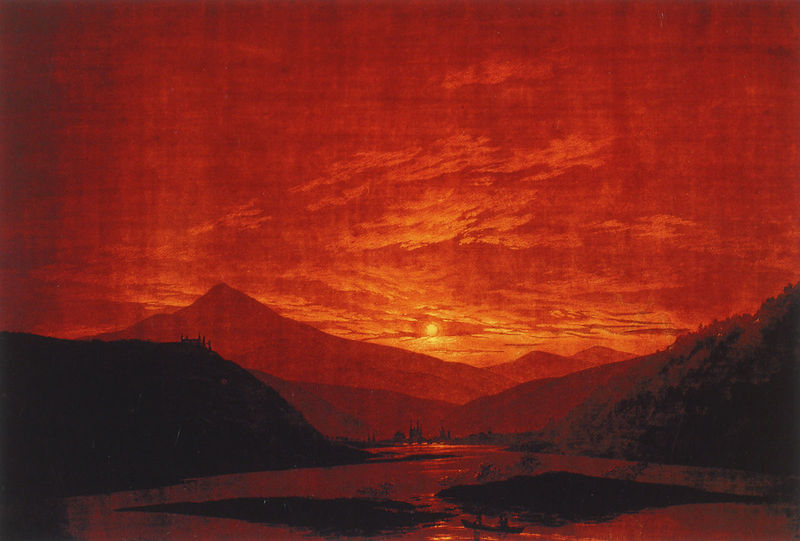
Titel: Gebirgige Flusslandschaft bei Nacht (Rückseite des Transparentbildes bei Durchlicht)
Künstler: Caspar David Friedrich
Institution: Kassel, Staatliche Kunstsammlungen
Schlagwörter: berg, dunkel, feuer, himmel, wasser, wolken, bäume, fluss, landschaft, see, stadt, abend, hintergrund, licht, orange, schwarz, rot, spitze, horizont, hügel, sonnenaufgang, sonne, kontrast, tal, wald, boot, warm, berge, gebirge, gipfel, hang, sonnenuntergang, silhouette, romantik, church, men, people, red, women, black, dark, painting, yellow, reflection, brown, stimmung, abendrot, brennen, heiss, strahlen, wood, cloud, clouds, rocks, sky, tree, boat, building, hill, hills, lake, landscape, mountain, mountains, nature, sea, water, distance, horizon, island, sun, trees, village, flusstal, snow, light, river, night, castle, shadow, illustration, abendröte, boats, cloudy, town, inseln, valley, baltt, buildings, colorful, colors, peak, canoe, volcano, beautiful, sunset, sunrise, atmosphere, evil, woods, kirche, vista, banks, distant, down, twilight, kingdom, shadowy, sundown, islands, mountain range, kingdon, peopel, 노을이 매우 붉다, 해가 작게 보인다, 멀리서 보았나보다, 강이보인다, 바다인것 같기도 하다, 산 사이에서 해가 보인다, 구름 사이로 노을이 보인다, 구름 사이로 해가 보인다, 나무들이 보인다, 그 위에 집도 있다, moumtin